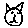
Label: cat